Interaction volume radius: 5 \u00c5
Interaction volume height: 25 \u00c5
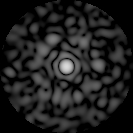
Disorder parameter: 0.8354